Chest X-ray:
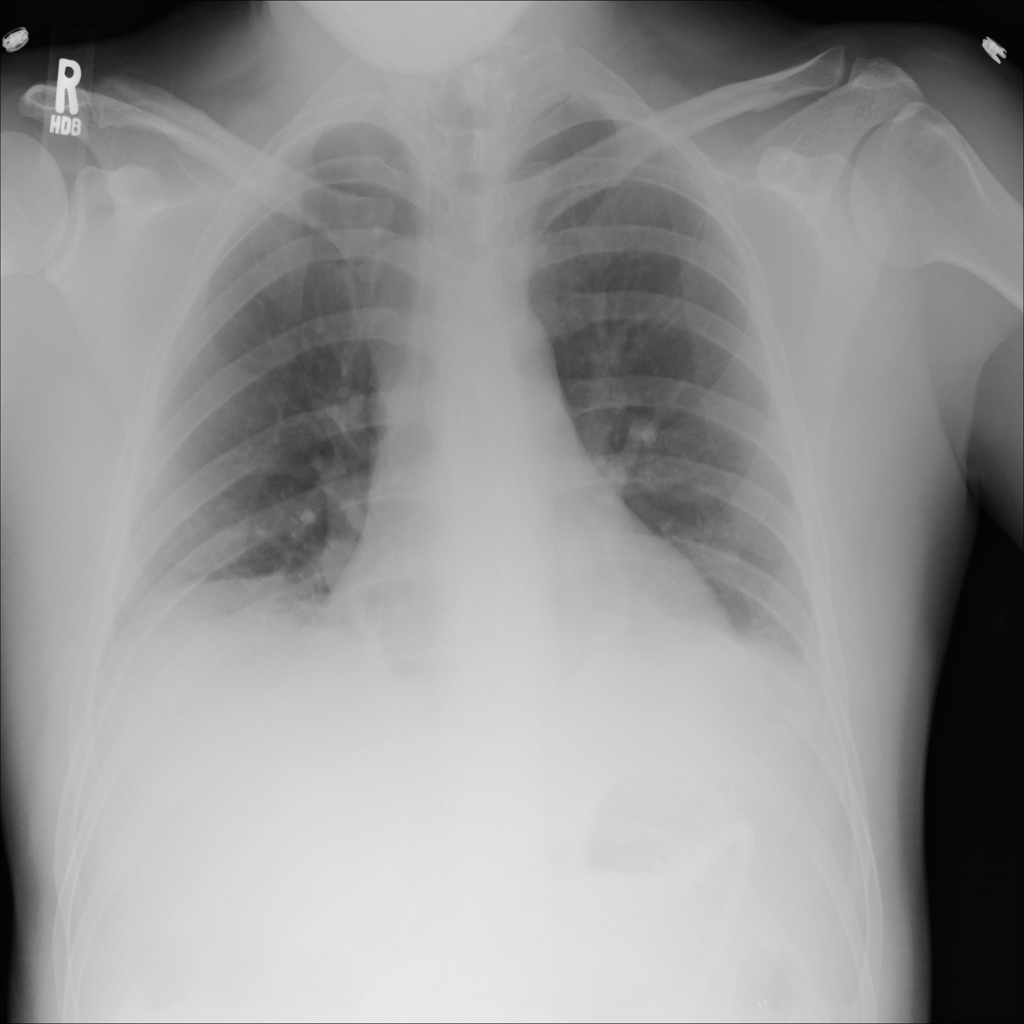
Findings: Consolidation
No abnormal finding: no